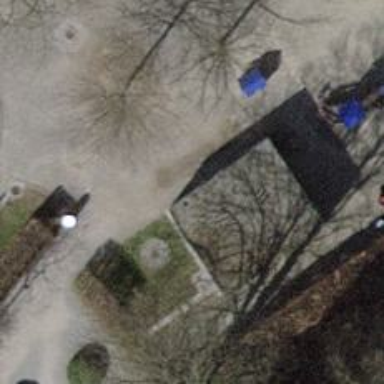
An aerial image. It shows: Toilets.